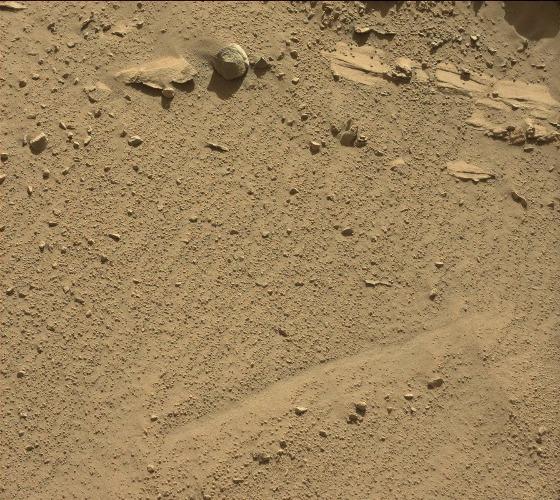
Terrain classes present: Bedrock, Gravel / Sand / Soil, Rock, Shadow